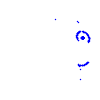
Particle: proton